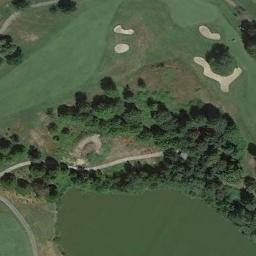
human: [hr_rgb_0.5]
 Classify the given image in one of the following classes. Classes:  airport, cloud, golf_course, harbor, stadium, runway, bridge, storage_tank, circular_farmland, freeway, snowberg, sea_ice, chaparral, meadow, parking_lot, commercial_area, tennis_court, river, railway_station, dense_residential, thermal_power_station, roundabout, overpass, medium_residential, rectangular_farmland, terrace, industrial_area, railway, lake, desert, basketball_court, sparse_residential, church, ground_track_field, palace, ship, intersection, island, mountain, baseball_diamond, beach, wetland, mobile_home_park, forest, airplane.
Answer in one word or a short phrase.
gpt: golf_course